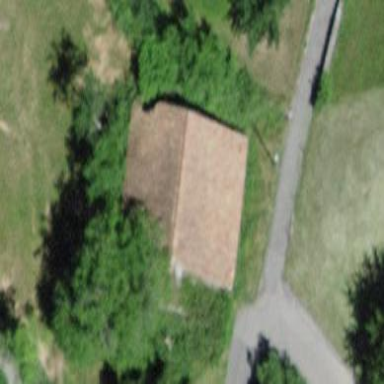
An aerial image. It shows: Rural barn.